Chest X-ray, PA view. Patient: 68 years old, sex M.
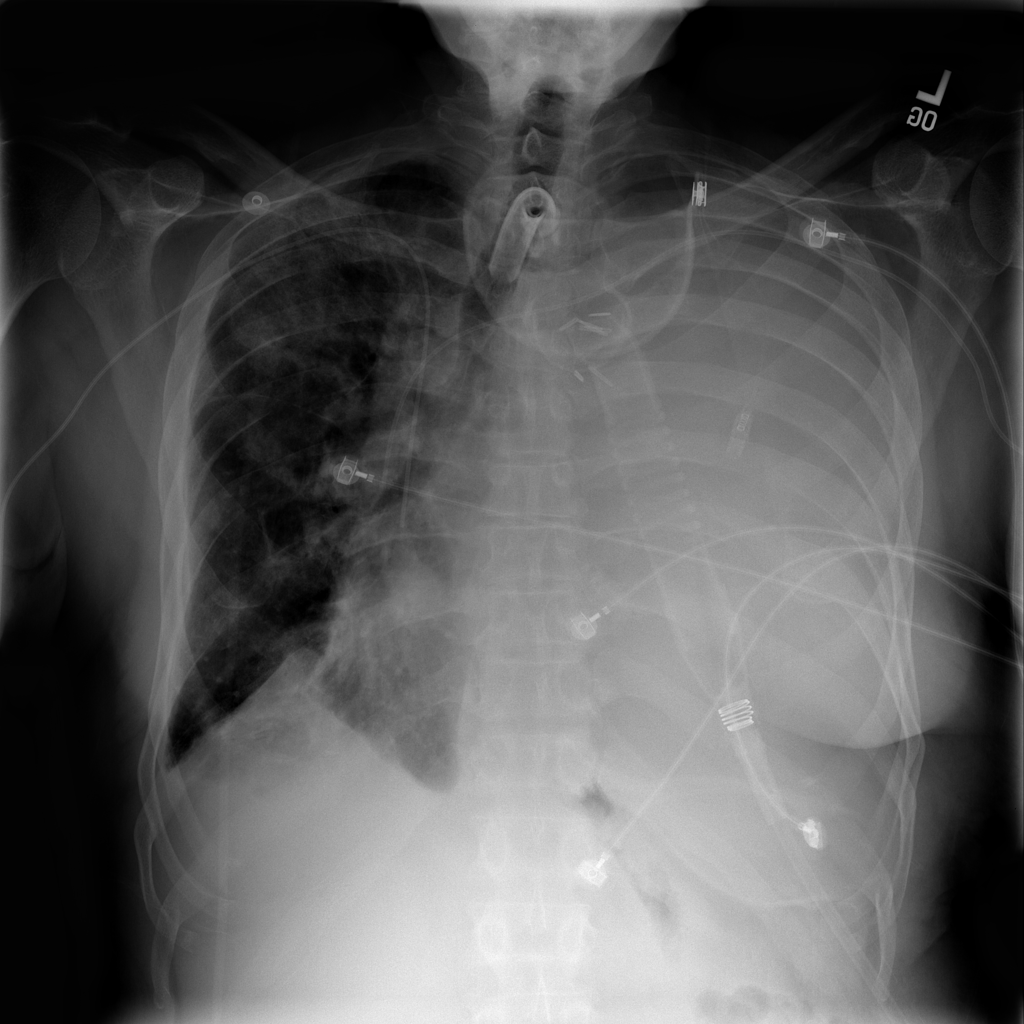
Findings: Infiltration